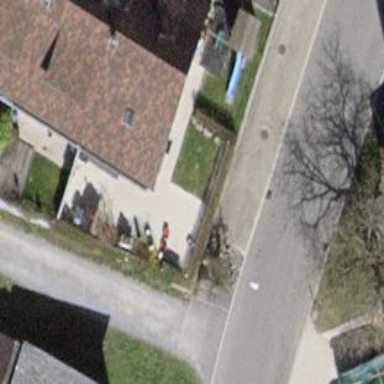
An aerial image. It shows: Terrace building with gabled roof.